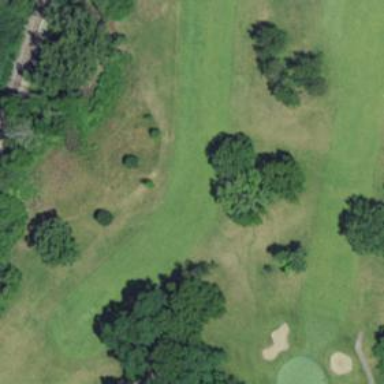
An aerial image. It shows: View of golf hole.